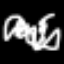
Label: squiggle